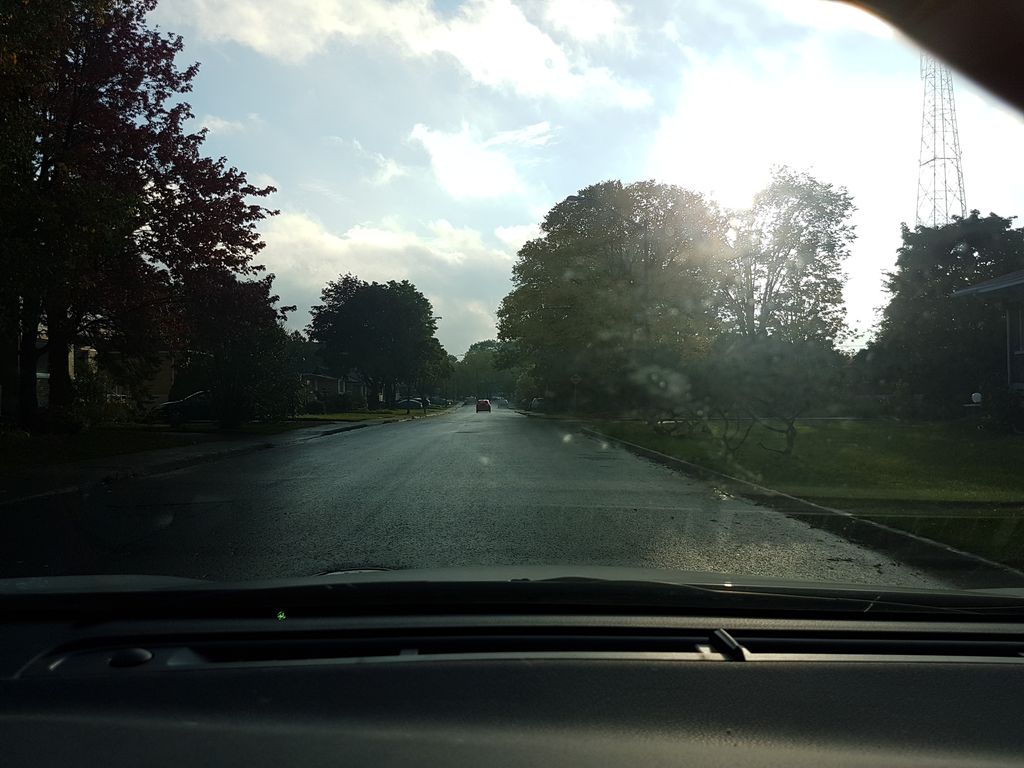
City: quebec_city